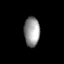
Tissue: lung
Cell type: T cells
Senescence score: 0.5433
Nuclear area (px): 454
Mean DAPI intensity: 149.665